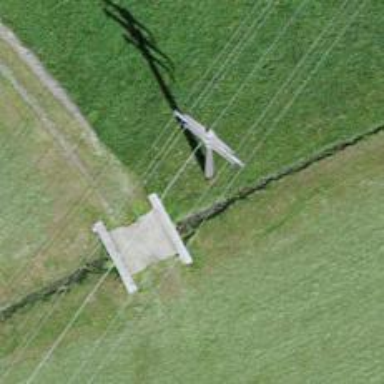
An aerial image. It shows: Concrete power pole.